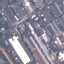
Land use / land cover: Industrial